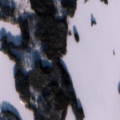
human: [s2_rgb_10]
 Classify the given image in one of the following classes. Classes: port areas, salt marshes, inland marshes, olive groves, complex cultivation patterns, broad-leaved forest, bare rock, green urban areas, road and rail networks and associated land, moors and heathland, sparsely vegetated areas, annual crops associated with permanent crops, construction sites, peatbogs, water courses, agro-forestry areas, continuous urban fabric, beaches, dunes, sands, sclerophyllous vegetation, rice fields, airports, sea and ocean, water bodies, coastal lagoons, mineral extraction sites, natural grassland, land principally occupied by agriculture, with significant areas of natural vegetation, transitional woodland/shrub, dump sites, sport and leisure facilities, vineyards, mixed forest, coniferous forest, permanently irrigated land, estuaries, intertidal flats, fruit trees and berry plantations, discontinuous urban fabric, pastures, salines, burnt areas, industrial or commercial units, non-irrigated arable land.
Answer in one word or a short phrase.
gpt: coniferous forest, mixed forest, water bodies